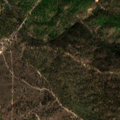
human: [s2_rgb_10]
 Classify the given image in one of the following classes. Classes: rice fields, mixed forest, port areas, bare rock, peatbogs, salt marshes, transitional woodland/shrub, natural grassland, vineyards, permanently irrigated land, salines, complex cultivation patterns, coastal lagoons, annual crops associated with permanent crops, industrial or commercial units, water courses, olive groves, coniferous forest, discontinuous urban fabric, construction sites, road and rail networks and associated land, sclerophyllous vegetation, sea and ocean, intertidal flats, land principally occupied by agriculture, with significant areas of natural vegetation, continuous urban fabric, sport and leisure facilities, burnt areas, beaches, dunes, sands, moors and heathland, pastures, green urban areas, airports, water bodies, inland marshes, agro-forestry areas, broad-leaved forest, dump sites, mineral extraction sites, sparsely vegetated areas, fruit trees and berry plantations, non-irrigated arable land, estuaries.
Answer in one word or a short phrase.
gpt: agro-forestry areas, broad-leaved forest, transitional woodland/shrub